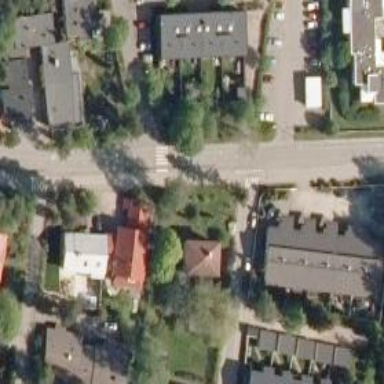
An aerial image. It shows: Road with "give way" sign.